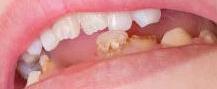
Condition: hypodontia